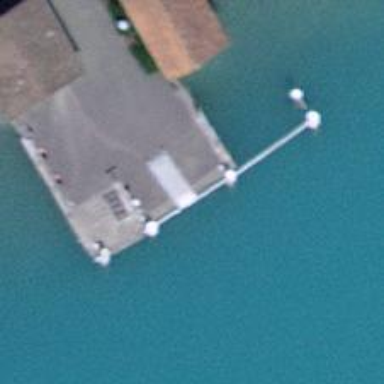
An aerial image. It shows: Man-made pier.